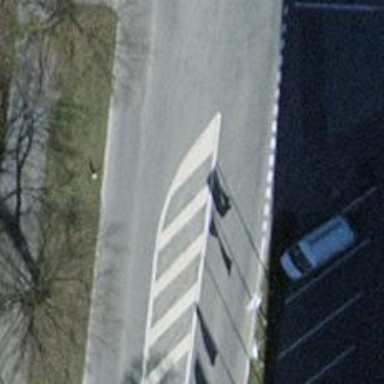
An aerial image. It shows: Secondary road with asphalt surface and sidewalk on the left side.